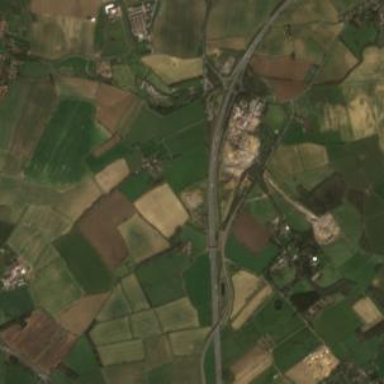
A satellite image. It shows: Motorway junction.